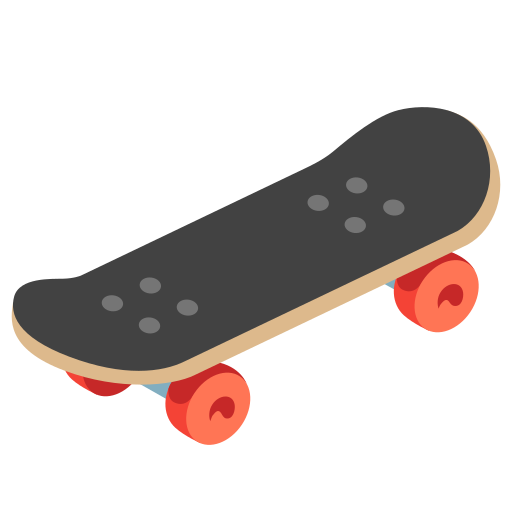
Emoji: 🛹